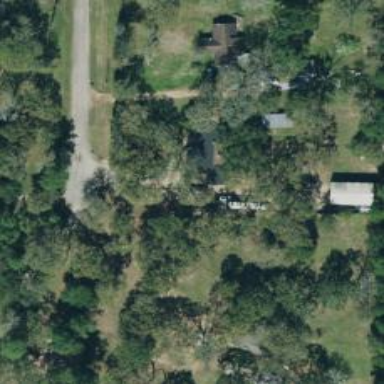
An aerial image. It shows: Driveway leading to service road.